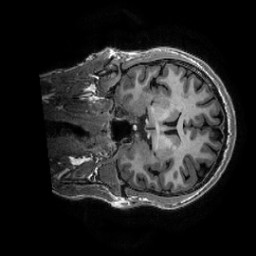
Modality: T1w
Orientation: coronal
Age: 26
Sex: male
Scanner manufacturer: ge
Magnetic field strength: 3 T
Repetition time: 0.0073 s
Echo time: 0.003 s